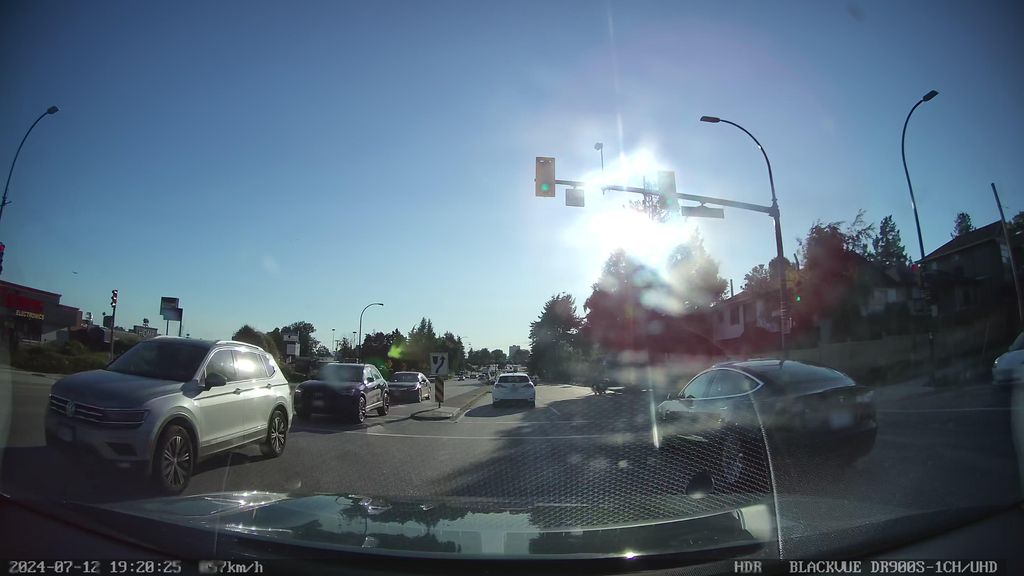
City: vancouver